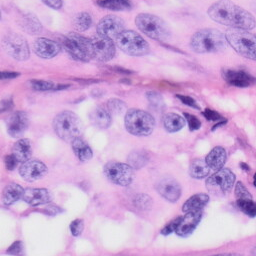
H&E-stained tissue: Skin